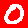
Digit: 0